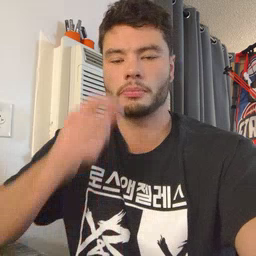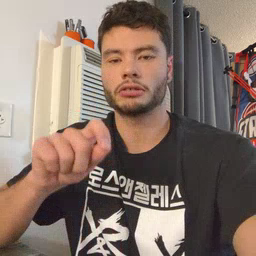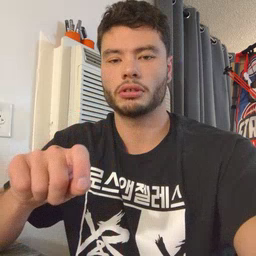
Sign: pencil